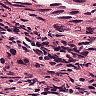
Metastatic tissue present: yes